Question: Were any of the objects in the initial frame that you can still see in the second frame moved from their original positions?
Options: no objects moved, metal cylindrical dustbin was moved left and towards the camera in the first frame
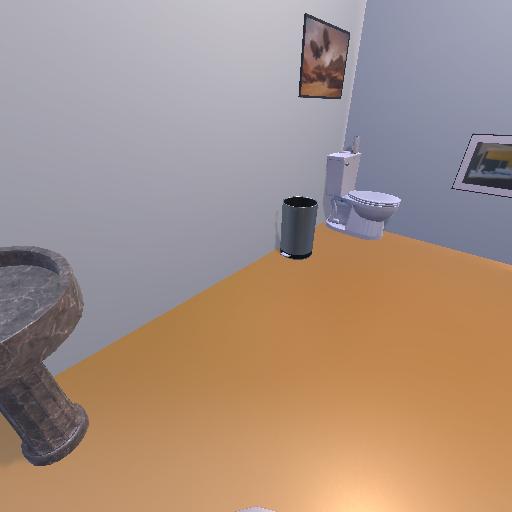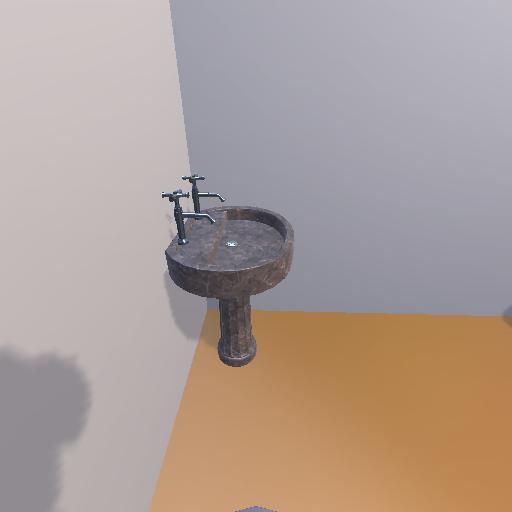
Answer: no objects moved